Question: I am having problems getting an AAR reverse proxy server to talk to a tomcat server over ssl on the backend.
server1.com listens on port 443 with a godaddy ssl cert. This is the ARR server 192.168.1.1
server2.com listens on port 8443 with self signed cert. This is the Tomcat server 192.168.1.11
Here is the url rewrite rule
Here is the server farm config
Here is the FailedReqLogFiles show this when attempting to access the server1 over https
Can anybody point me in the right direction? I dont have access to the Tomcat server so all magic will have to happen on the IIS server.
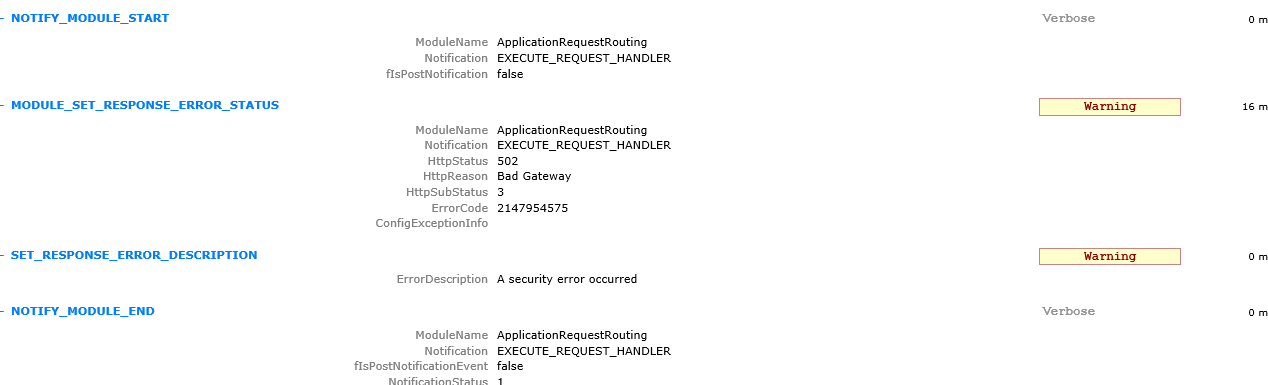
Answer: I found a way to ignore all ssl errors between the AAR and Tomcat install by following this page and that did the trick.
<URL>
'''
reg.exe add "HKLM\SOFTWARE\Microsoft\IIS Extensions\Application Request Routing\Parameters" /v SecureConnectionIgnoreFlags /t REG_DWORD /d 3300
'''
I rebooted before I even attempted to connect. Not sure if that was necessary or not. I just needed some coffee.